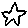
Label: star